Question: '''
python manage.py shell
>>> from django.contrib.auth.models import User
>>> u=User.objects.get_or_create(username="testuser2",password="123")
>>> u
(<User: testuser2>, True)
'''
seems it created the 'User' properly. but when I logged into admin at
'http://127.0.0.1:8000/admin/auth/user/3/',
I see this message for password
'Invalid password format or unknown hashing algorithm.'
Screenshot is attached too. why is it this way and how to create 'User objects' from shell. I am actually writing a populating script that create mulitple users for my project?

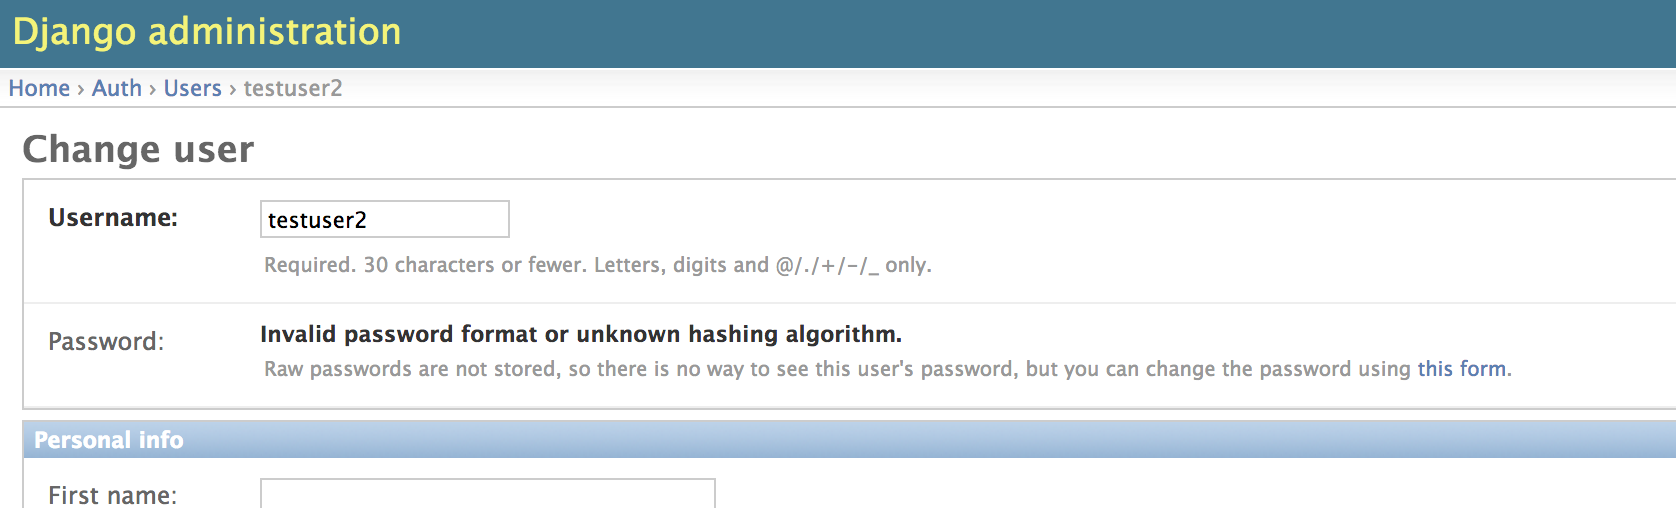
Answer: You need to use the <URL>.
E.g.,
'''
from django.contrib.auth.models import User
user, created = User.objects.get_or_create(username="testuser2")
user.set_password('123')
user.save()
'''